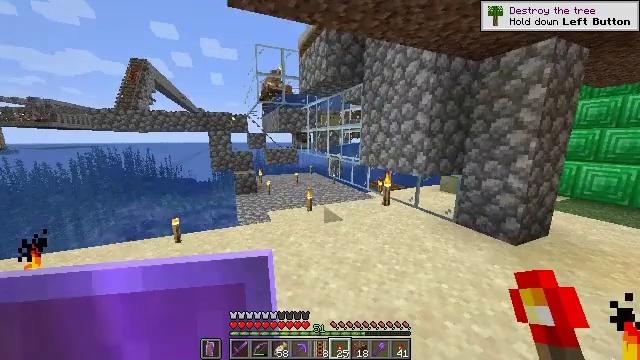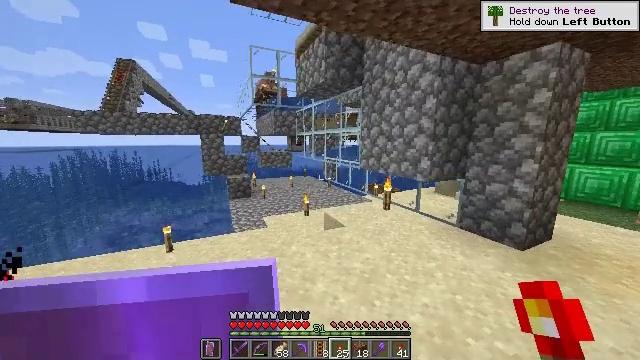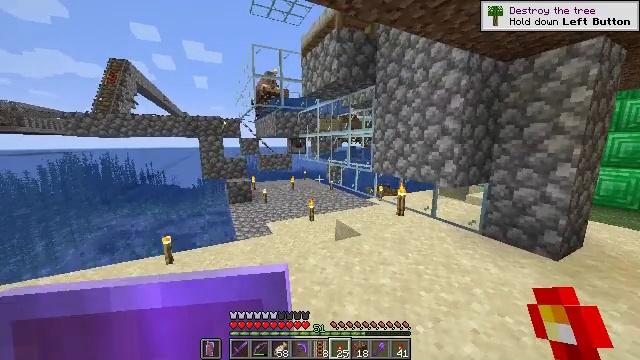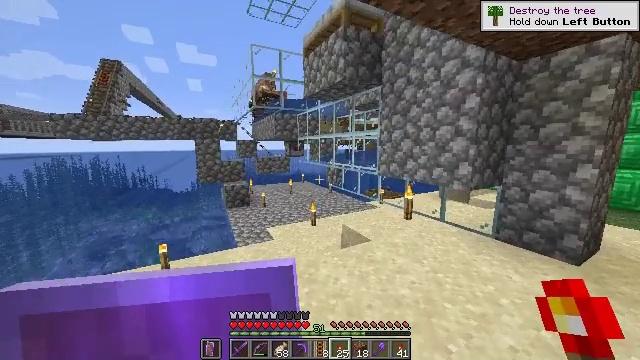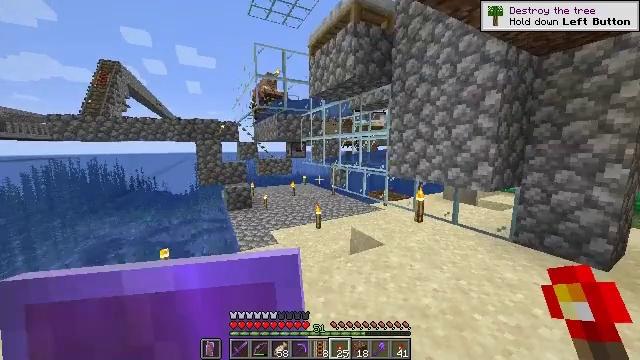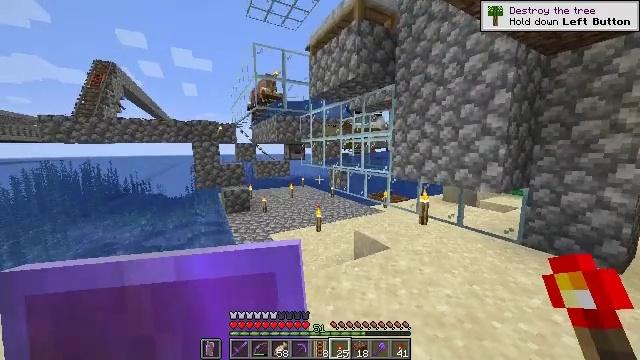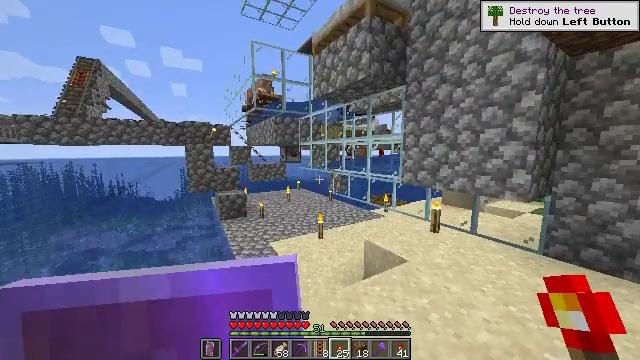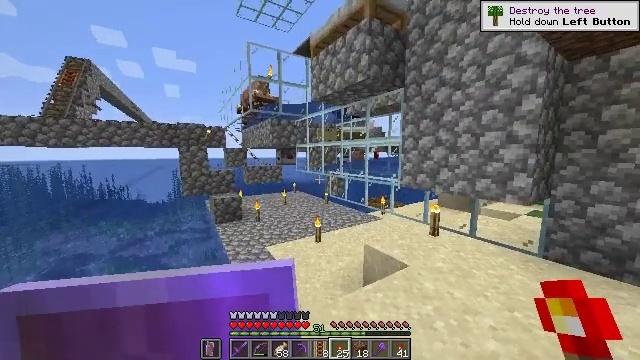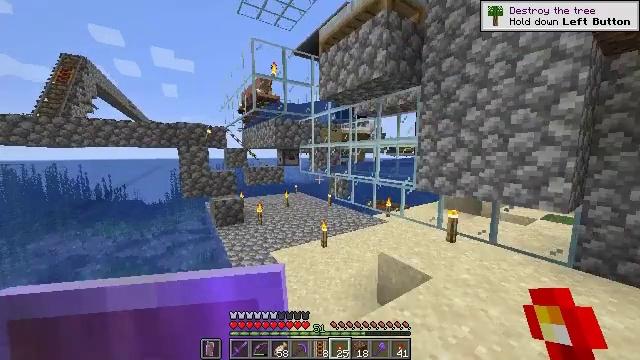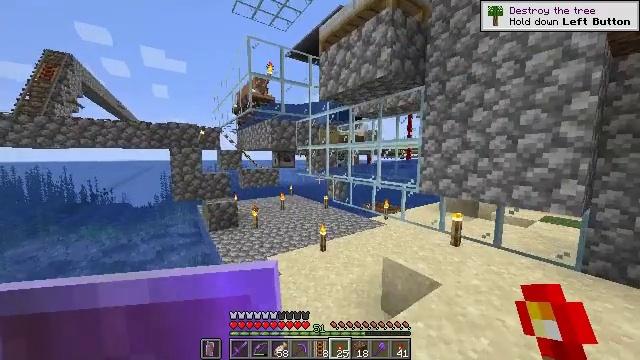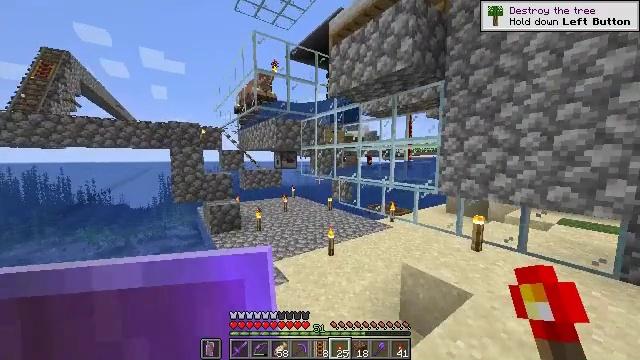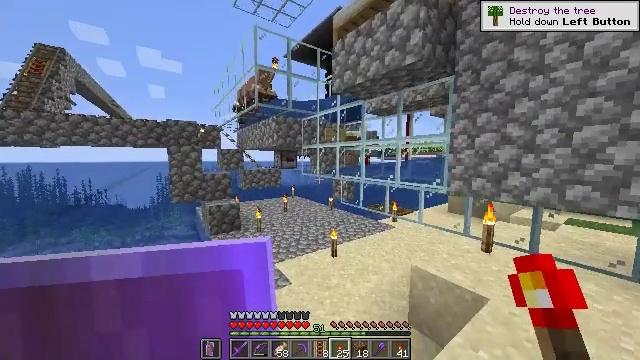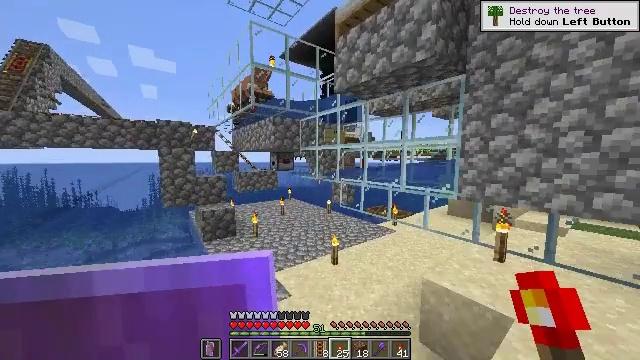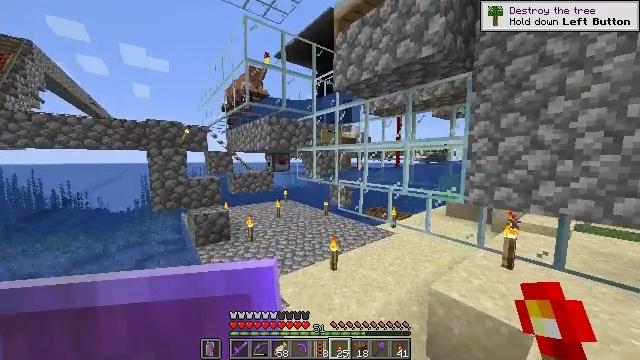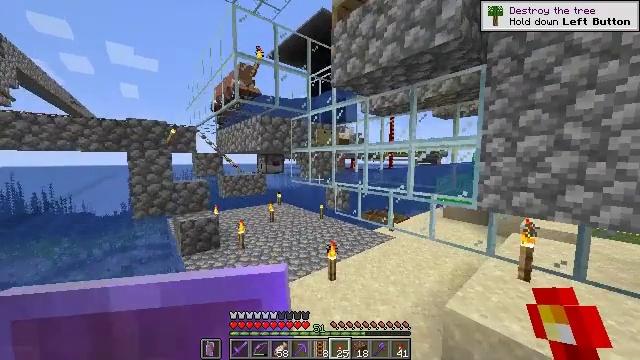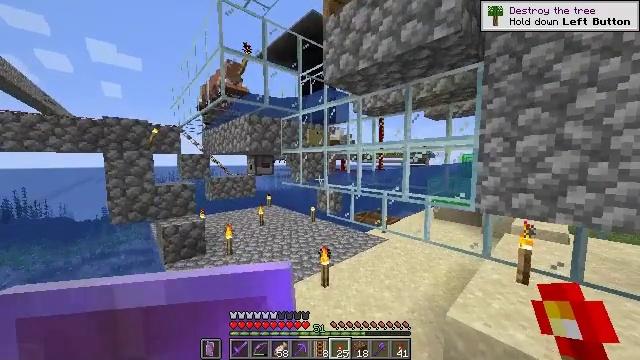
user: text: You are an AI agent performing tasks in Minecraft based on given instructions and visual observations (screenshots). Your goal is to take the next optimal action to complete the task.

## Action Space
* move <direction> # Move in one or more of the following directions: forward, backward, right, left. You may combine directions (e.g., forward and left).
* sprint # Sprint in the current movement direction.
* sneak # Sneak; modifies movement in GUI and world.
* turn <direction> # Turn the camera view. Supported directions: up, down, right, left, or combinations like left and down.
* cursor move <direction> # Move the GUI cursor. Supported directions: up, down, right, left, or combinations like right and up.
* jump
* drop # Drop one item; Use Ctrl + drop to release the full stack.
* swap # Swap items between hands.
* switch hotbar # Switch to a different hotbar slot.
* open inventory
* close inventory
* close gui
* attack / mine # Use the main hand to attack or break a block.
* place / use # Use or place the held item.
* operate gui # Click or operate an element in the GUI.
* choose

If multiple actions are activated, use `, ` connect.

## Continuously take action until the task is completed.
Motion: motion action
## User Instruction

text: Remove the existing composter.
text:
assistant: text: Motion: move forward and move left, sprint, turn right
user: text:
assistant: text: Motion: move forward and move left, sprint, turn right
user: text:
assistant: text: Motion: move forward and move left, sprint, turn right
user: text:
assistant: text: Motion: move forward and move left, sprint
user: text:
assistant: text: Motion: move forward and move left, sprint
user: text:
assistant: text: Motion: move forward and move left, sprint, turn right
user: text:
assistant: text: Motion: move forward and move left, sprint, turn right
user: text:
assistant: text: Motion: move forward and move left, sprint
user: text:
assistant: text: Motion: move forward and move left, sprint, turn right
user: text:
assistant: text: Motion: move forward and move left, sprint
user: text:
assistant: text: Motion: move forward, sprint
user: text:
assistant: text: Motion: move forward, sprint, turn right
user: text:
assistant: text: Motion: move forward, sprint, turn right
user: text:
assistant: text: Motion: move forward, sprint, turn right
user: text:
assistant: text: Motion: move forward, sprint, turn right
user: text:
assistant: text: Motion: move forward, sprint, turn right
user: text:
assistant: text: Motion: move forward, sprint
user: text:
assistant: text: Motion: move forward, sprint
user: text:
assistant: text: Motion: move forward, sprint
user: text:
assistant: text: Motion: move forward, sprint
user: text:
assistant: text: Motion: move forward, sprint
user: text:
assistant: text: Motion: move forward, sprint
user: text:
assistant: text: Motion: move forward, sprint
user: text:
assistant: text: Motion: move forward, sprint
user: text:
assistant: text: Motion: move forward and move left, sprint, turn left
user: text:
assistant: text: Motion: move forward and move left, sprint, turn left
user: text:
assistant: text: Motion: move forward and move left, sprint, turn left
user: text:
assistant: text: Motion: move forward and move left, sprint, turn left
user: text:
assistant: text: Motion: move forward, sprint
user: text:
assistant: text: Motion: move forward, sprint